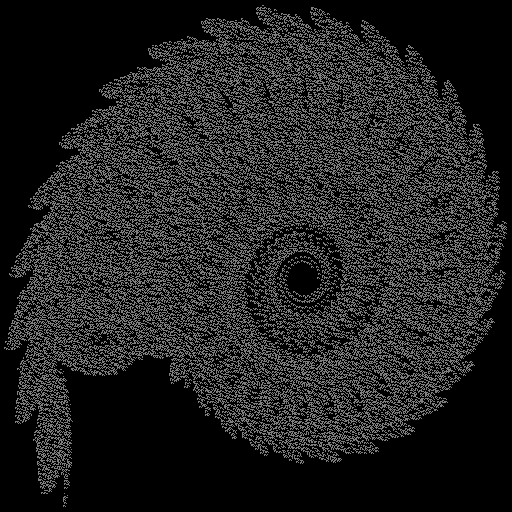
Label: ammonite